Question: <URL>.

<URL>.
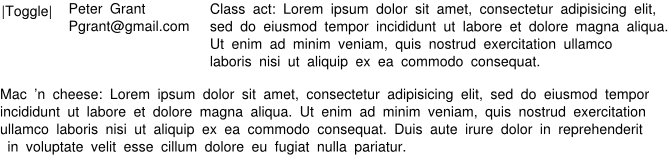
Answer: There are 2 ways you can do this in a flexible way. Both remove the need for floats (and clearing floats) and neither requires JavaScript to achieve.
The first is to use flexbox. The advantage here is that if there isn't enough room for the elements to fit comfortably on one row, they'll adapt. The down side is that IE10 is the first version of IE to support it. As a fallback, you'll need to use 'display: inline-block' on each of the elements with 'flex' applied to them.
<URL>
'''
.always-visible {
display: flex; /* prefixed attribute: -moz-flex, -webkit-flex */
align-items: stretch; /* prefixed property: -moz-align-items, -webkit-align-items */
flex-flow: row wrap; /* prefixed property */
}
.toggle-me {
background-color: green;
flex: 1 1 5em; /* prefixed property */
}
.name-mail {
background-color: red;
flex: 1 1 8em; /* prefixed property */
}
.description {
background-color: yellow;
flex: 2 1 50%; /* prefixed property */
}
.favourite-food {
background-color: orange;
}
'''
The second is to use the 'display: table' properties. This solution is well supported (IE8+), but it ends up looking squished on narrower devices.
<URL>
'''
.always-visible {
display: table;
}
.toggle-me {
background-color: green;
display: table-cell;
}
.name-mail {
background-color: red;
display: table-cell;
}
.description {
background-color: yellow;
display: table-cell;
}
.favourite-food {
background-color: orange;
}
'''